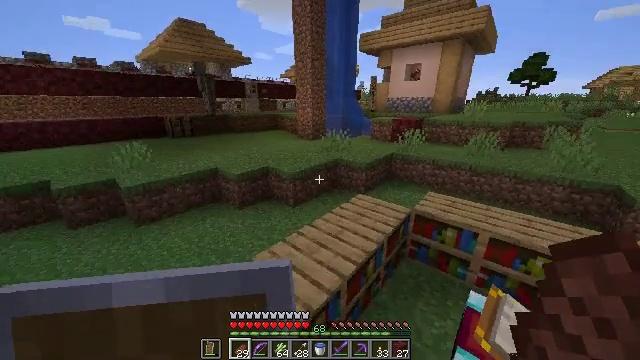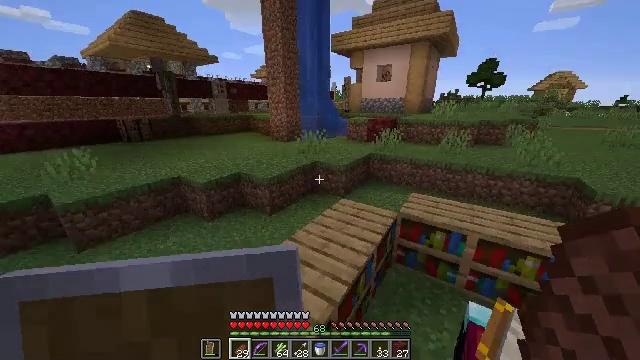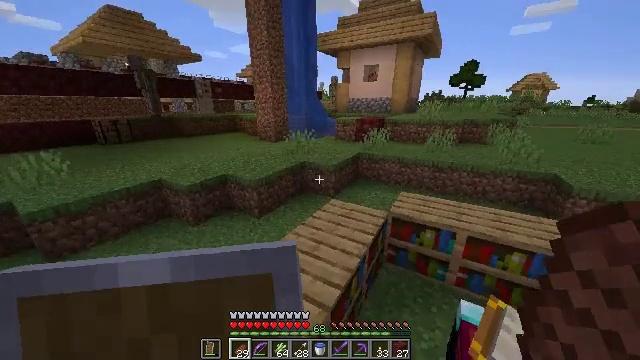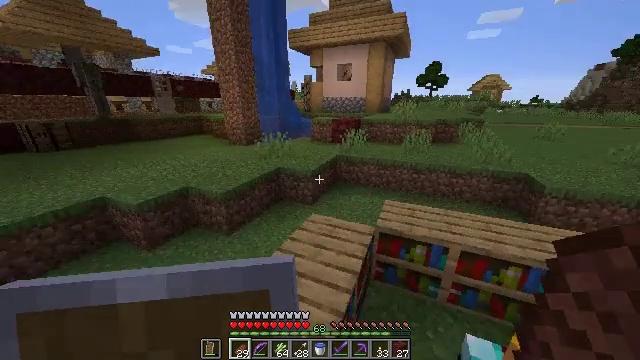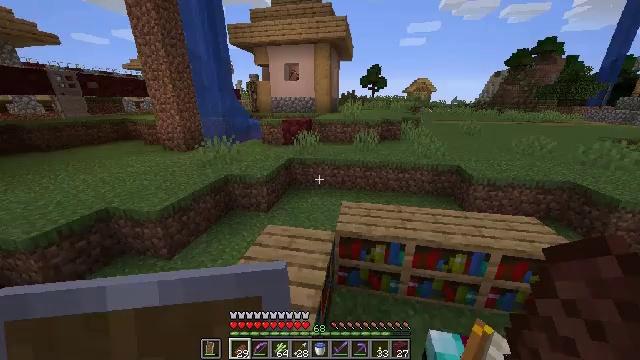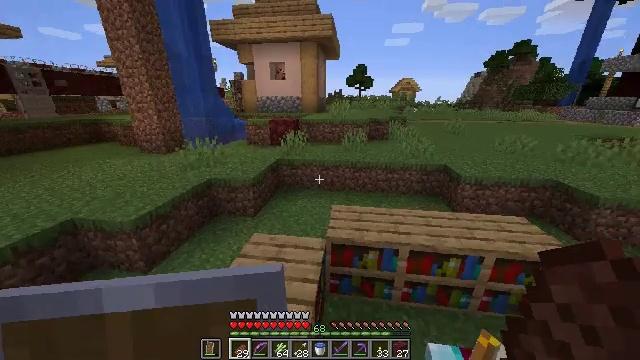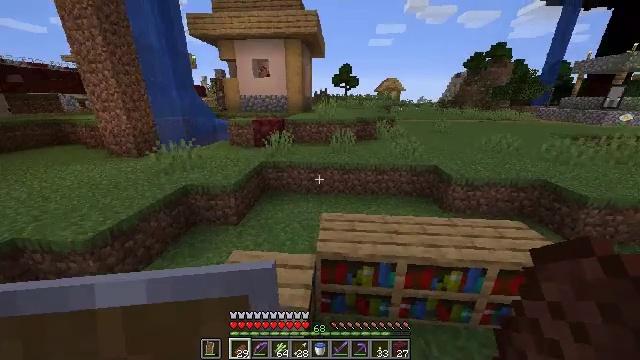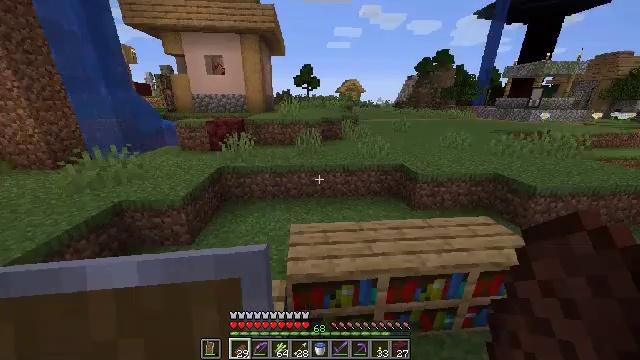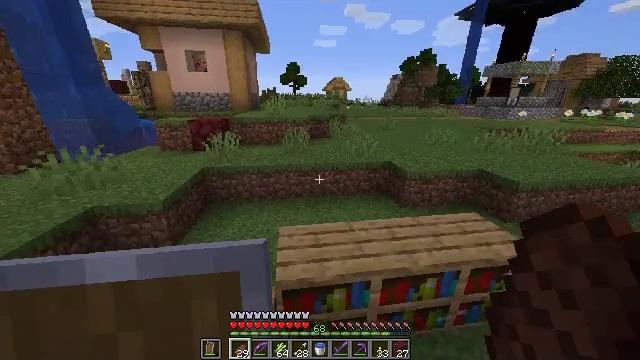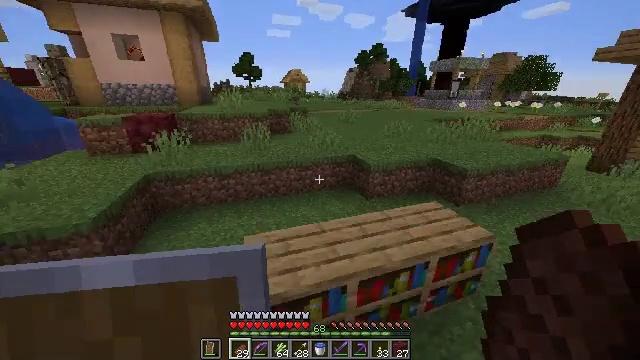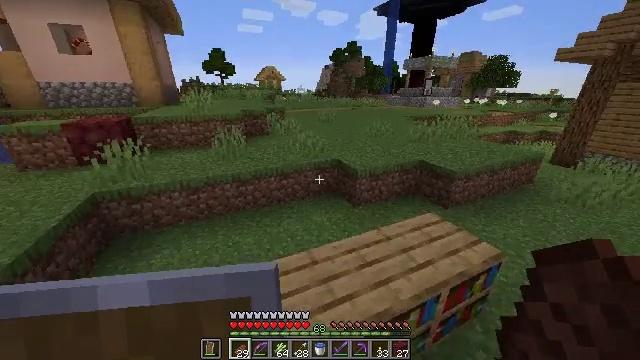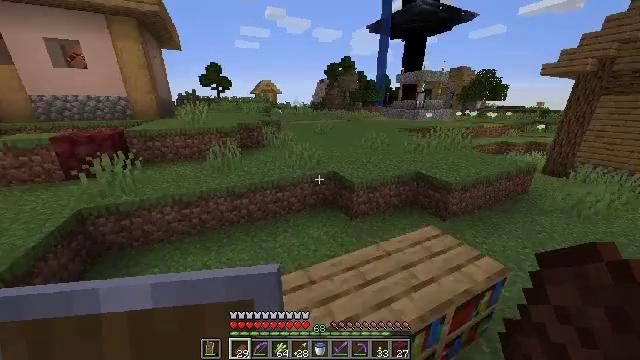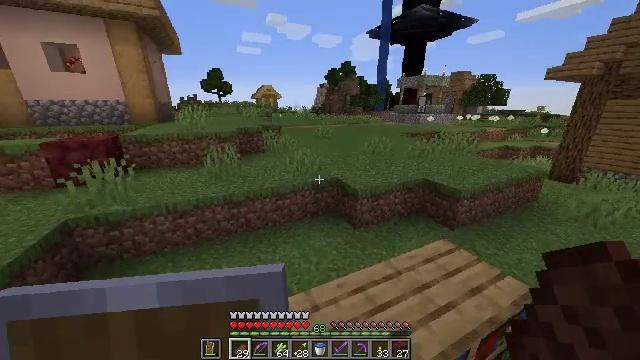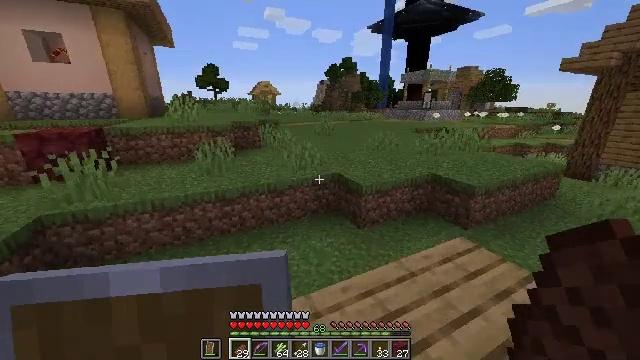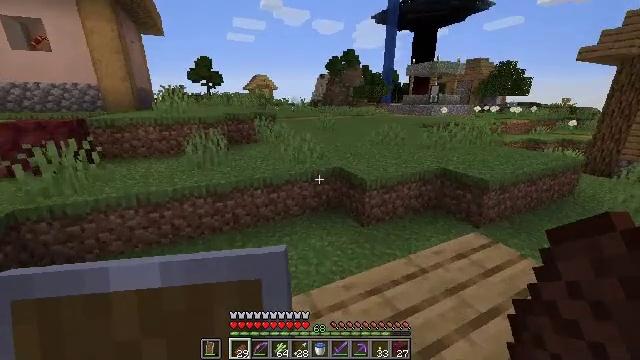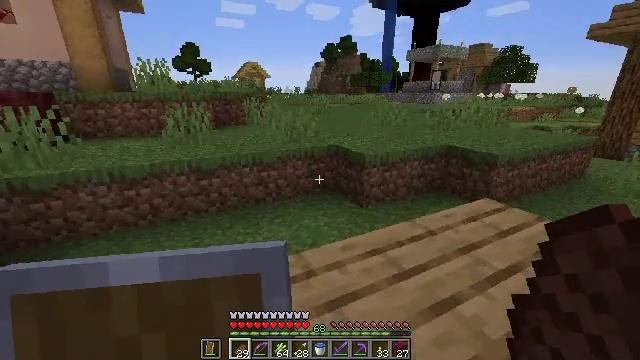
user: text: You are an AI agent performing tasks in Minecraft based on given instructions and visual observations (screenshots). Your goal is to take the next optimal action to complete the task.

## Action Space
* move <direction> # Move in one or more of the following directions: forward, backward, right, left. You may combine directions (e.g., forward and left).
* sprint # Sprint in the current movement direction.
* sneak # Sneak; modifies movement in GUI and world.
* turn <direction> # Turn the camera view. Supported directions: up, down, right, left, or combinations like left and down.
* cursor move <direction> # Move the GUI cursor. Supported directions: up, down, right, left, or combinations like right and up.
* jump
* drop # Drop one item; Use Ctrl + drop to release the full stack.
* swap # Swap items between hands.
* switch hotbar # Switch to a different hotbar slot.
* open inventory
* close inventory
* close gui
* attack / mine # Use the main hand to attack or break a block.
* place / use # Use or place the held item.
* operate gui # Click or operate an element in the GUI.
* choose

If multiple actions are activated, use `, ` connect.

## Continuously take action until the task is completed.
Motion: motion action
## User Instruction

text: Harvest a pumpkin from the field.
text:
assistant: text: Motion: move forward, turn right
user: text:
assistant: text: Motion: move forward, turn right
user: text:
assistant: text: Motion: move forward, turn right
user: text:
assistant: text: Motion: move forward, turn right
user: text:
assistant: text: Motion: move forward, turn right
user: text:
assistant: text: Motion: move forward, turn right
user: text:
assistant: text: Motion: move forward, turn right
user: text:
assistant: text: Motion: move forward, turn right
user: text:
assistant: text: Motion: move forward, turn right and down
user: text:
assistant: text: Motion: move forward, turn right
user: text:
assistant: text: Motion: move forward, turn right and up
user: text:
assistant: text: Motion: turn up
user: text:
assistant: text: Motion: no_op
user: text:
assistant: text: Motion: no_op
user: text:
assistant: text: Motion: turn right and down
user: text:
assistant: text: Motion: turn left
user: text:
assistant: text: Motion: open inventory
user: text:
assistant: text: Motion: open inventory
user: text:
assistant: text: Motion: open inventory
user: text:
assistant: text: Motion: no_op
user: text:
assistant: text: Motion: no_op
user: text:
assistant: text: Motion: no_op
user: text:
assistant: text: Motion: no_op
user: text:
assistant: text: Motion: no_op
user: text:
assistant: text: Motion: close inventory
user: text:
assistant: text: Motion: turn right, close inventory
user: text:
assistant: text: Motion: turn right and up, close inventory
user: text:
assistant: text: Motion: turn right and up
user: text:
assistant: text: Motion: move forward, turn right
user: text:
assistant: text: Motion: move forward, turn right